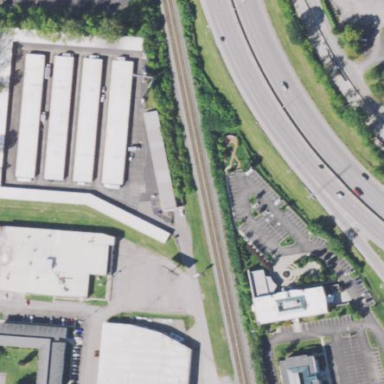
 known as Public Storage according to Wikipedia."